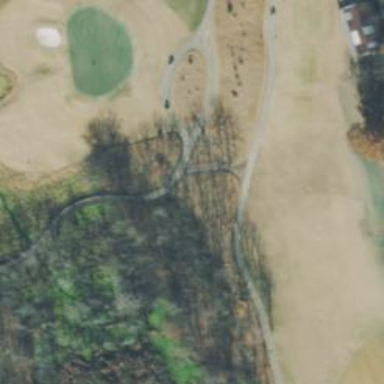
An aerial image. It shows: Golf cartpath that is also road path.